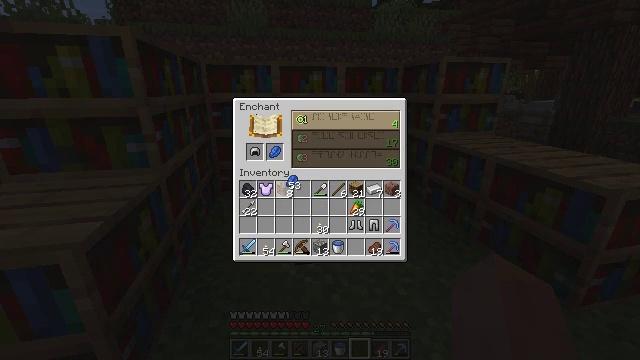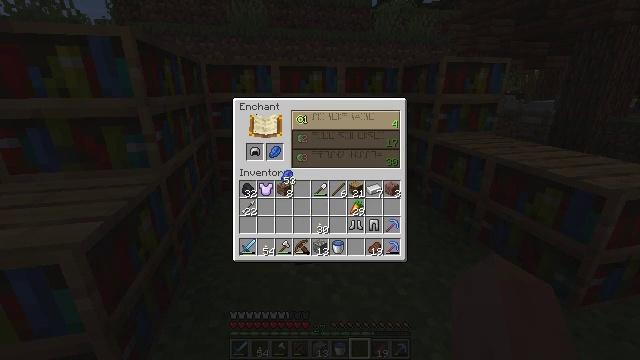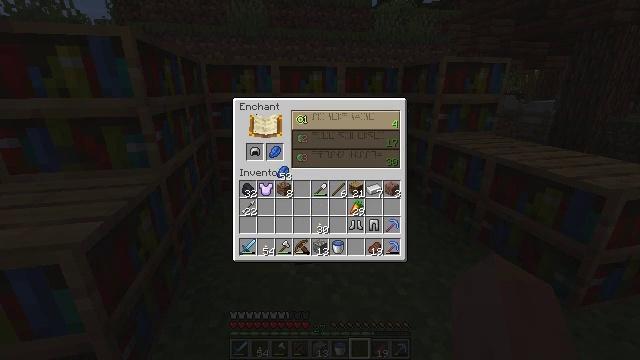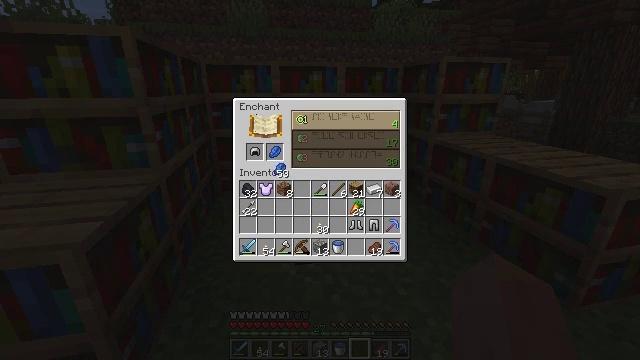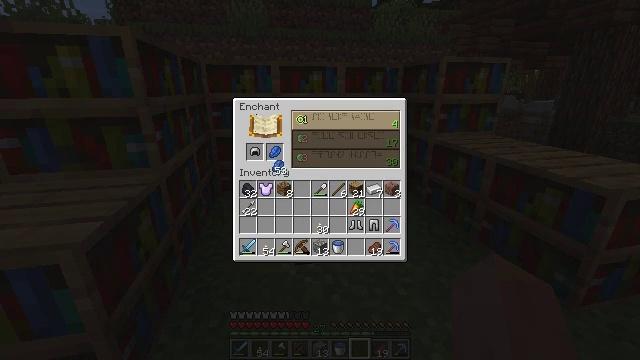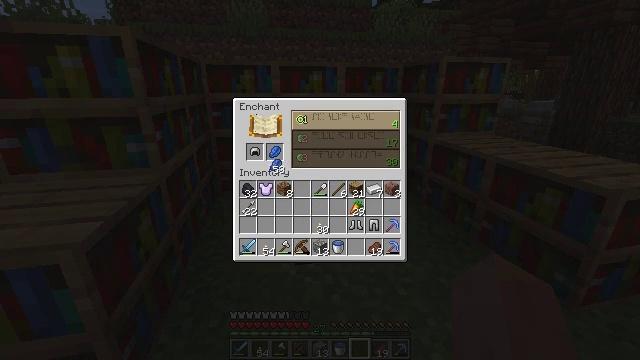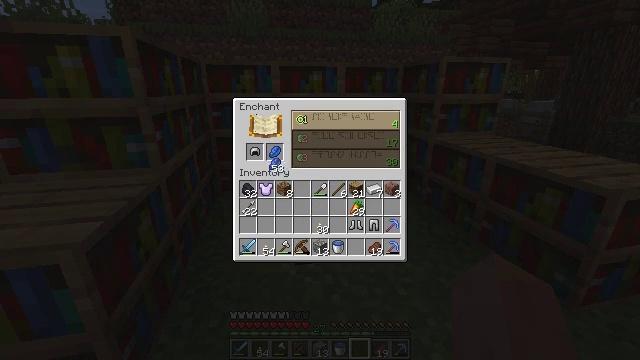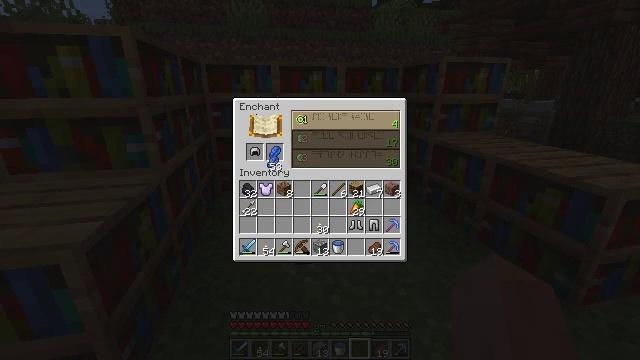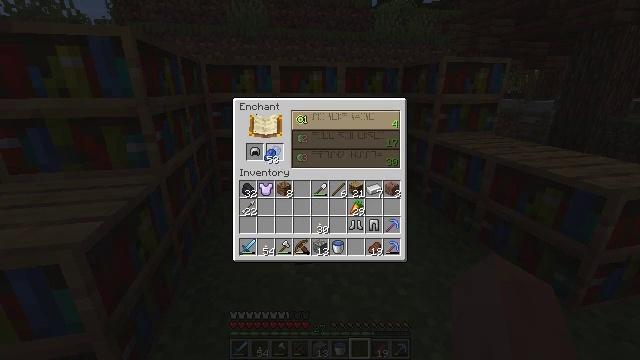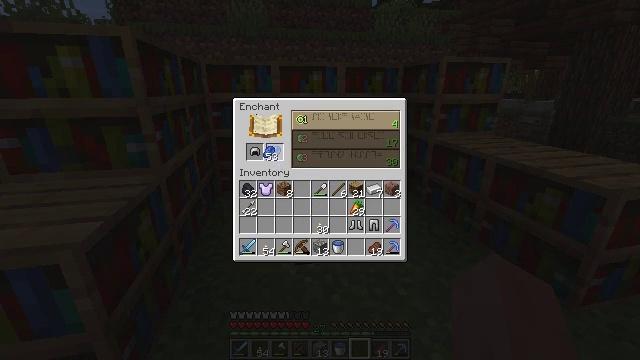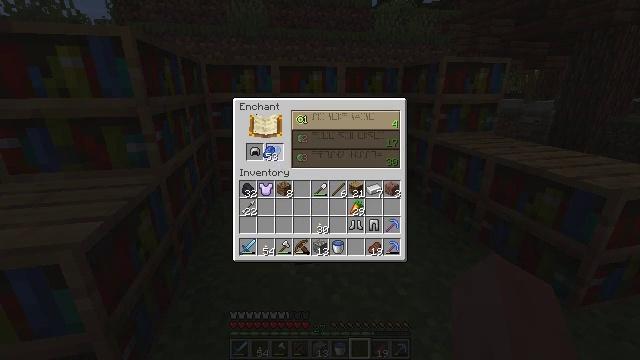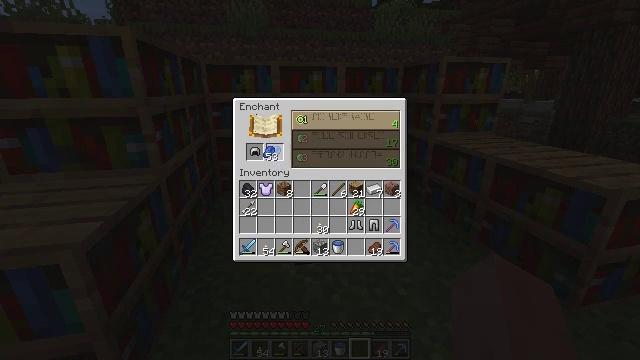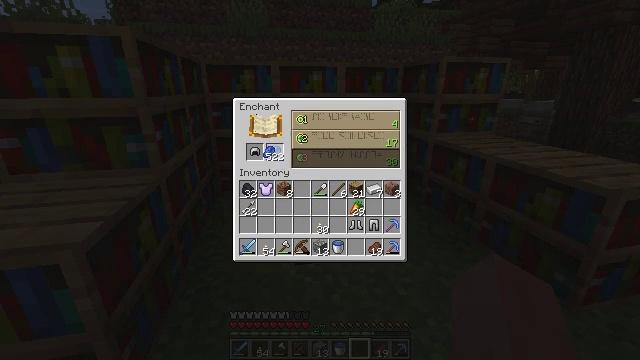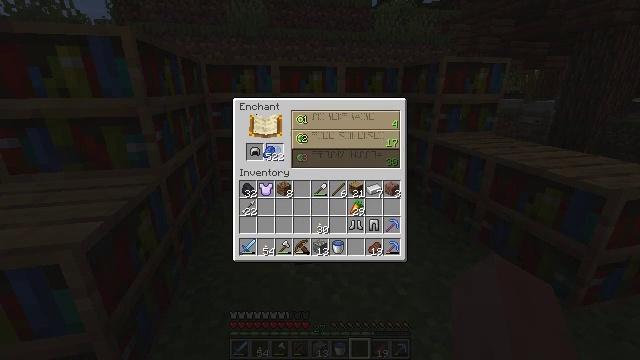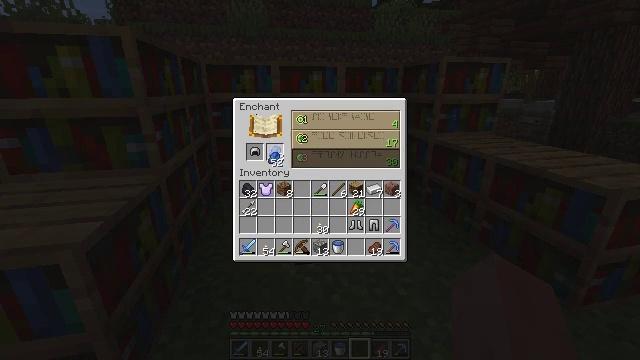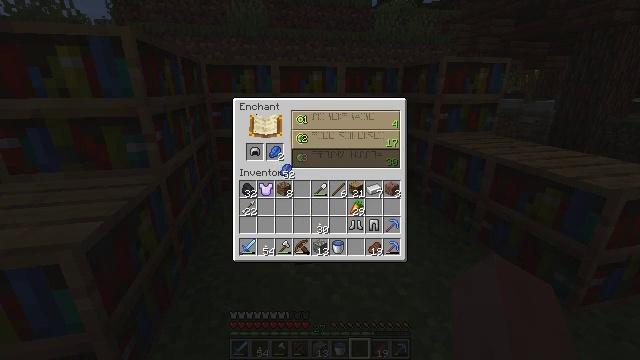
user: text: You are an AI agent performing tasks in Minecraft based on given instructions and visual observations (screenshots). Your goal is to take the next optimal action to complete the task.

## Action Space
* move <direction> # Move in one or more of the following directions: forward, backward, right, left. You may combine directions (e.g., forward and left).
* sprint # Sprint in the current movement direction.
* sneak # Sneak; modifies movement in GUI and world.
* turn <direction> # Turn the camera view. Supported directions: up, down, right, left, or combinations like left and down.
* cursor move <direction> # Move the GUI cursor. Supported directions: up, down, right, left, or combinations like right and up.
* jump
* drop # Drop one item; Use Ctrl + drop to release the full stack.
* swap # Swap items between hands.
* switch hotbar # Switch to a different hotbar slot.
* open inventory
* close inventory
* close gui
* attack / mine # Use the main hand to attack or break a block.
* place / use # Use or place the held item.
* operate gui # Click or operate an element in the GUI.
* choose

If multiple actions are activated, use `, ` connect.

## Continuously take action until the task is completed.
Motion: motion action
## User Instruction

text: Drop iron leggings.
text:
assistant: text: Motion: no_op
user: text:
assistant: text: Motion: no_op
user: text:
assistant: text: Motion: no_op
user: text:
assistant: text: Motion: no_op
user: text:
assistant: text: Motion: no_op
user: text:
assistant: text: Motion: no_op
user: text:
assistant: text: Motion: no_op
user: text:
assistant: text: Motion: no_op
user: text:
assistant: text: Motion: no_op
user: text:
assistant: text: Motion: choose
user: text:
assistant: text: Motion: choose
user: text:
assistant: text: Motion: no_op
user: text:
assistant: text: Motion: no_op
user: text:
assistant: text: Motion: no_op
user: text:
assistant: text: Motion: cursor move right and down
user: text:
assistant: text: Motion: cursor move right and down
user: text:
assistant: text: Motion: cursor move right and down
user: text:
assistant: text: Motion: no_op
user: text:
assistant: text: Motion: no_op
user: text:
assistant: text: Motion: no_op
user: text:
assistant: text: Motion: no_op
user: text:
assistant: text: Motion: no_op
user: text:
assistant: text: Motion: operate gui
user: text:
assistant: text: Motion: operate gui
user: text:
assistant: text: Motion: operate gui
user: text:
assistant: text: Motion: operate gui
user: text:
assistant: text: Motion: no_op
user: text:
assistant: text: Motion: no_op
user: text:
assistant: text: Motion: no_op
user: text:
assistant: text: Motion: cursor move up